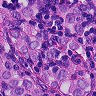
Metastatic tissue present: yes